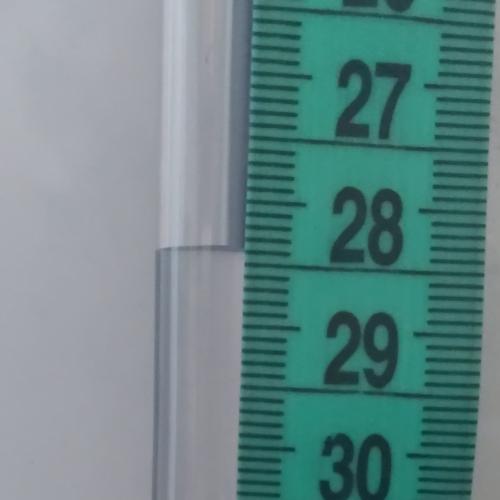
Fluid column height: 28.4 cm